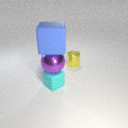
small cyan rubber cube below large blue rubber cube